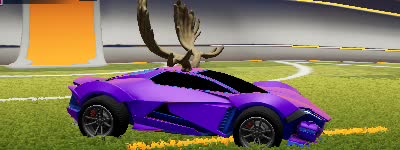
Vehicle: werewolf